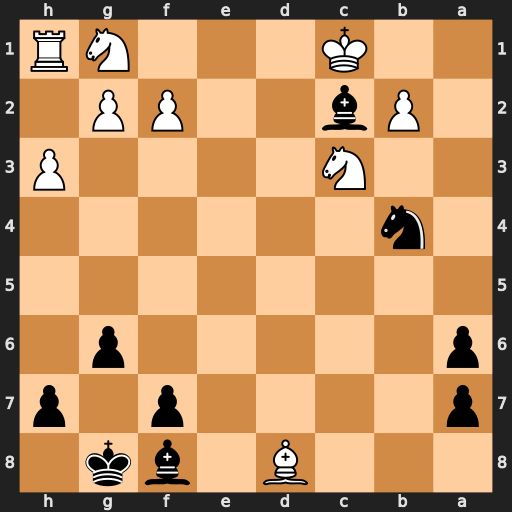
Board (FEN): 3B1bk1/p4p1p/p5p1/8/1n6/2N4P/1Pb2PP1/2K3NR
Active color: b
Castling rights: -
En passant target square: -
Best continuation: Bh6+ Bg5 Bxg5+ f4 Bxf4#